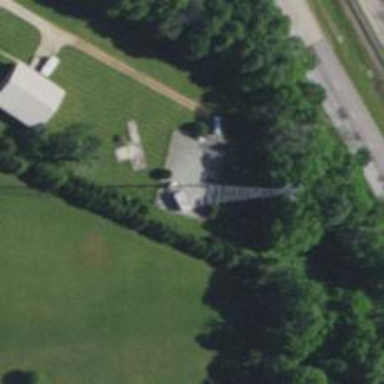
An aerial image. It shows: Mast structure.